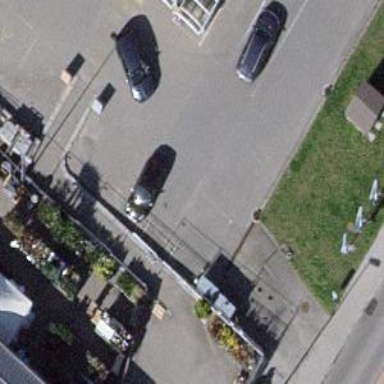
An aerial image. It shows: Road serving as parking aisle.